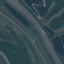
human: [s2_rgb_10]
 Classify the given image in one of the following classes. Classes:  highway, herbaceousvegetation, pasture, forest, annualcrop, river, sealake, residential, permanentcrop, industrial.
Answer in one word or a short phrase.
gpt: Highway